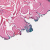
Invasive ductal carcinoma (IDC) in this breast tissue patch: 0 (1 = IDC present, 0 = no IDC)